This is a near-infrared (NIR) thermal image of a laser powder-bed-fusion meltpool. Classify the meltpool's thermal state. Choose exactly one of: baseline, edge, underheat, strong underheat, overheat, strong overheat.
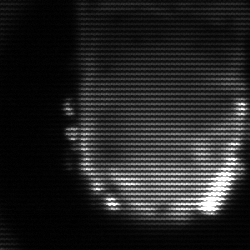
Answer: baseline